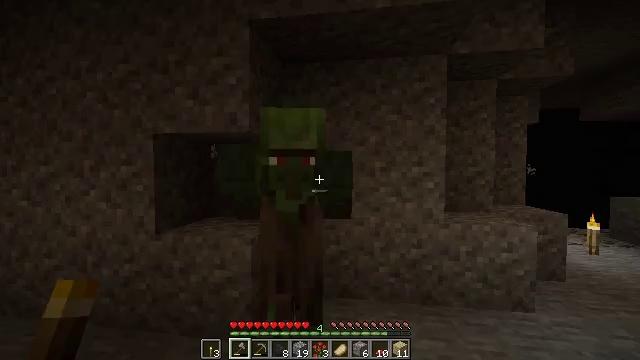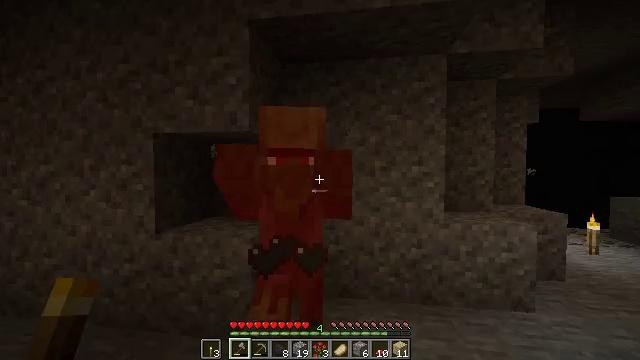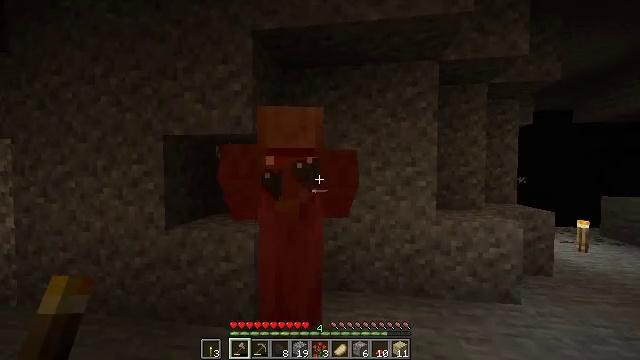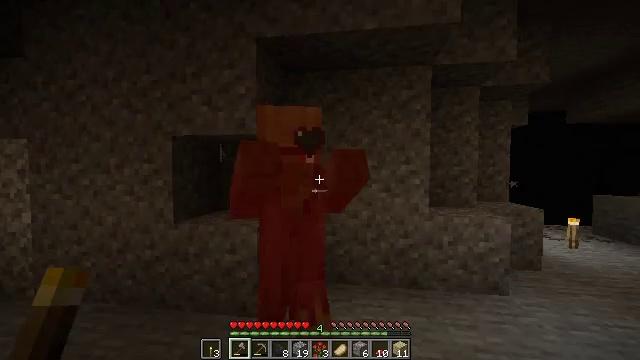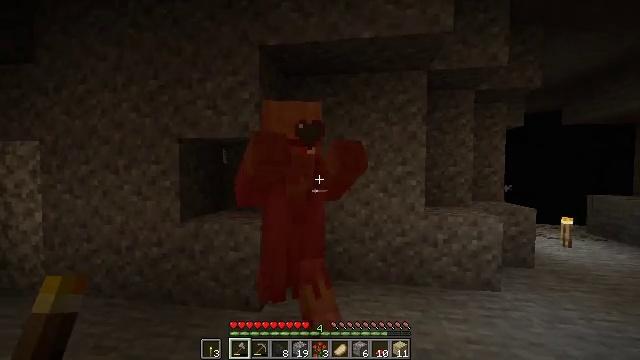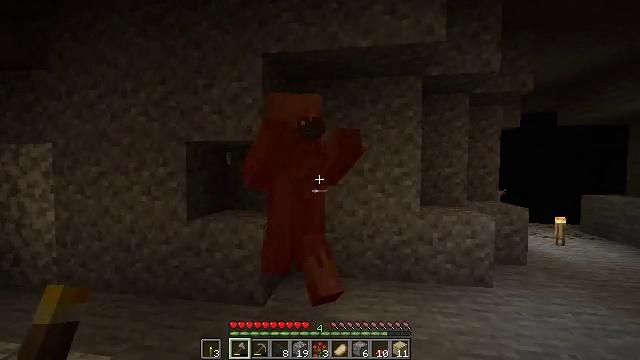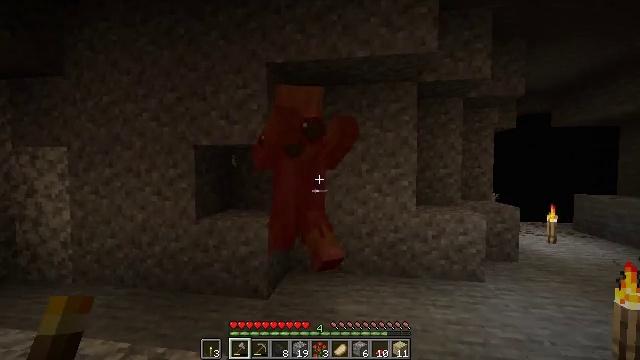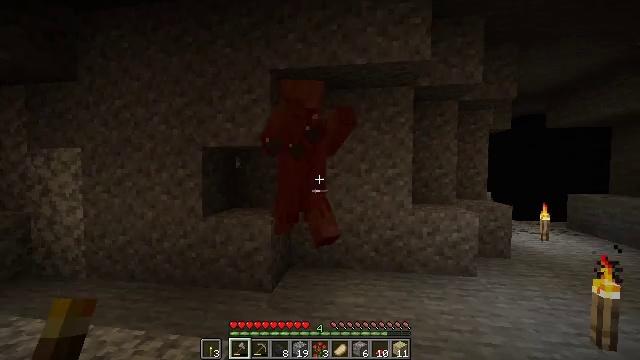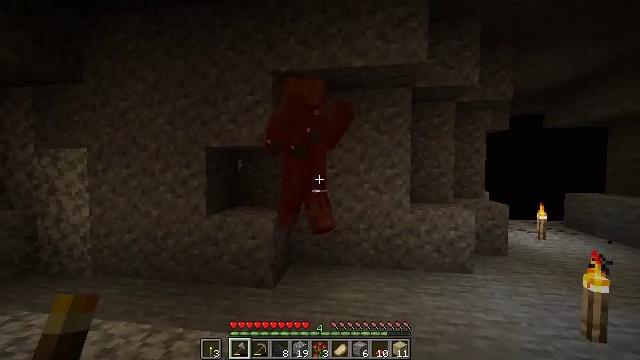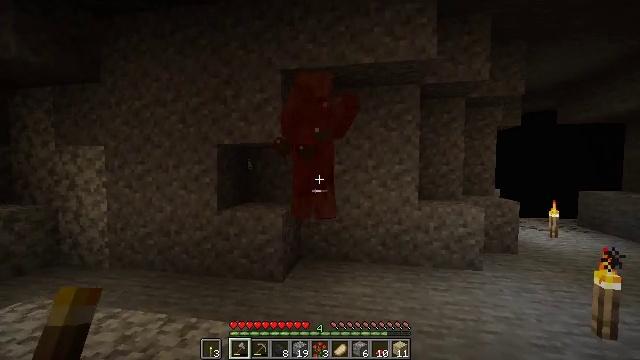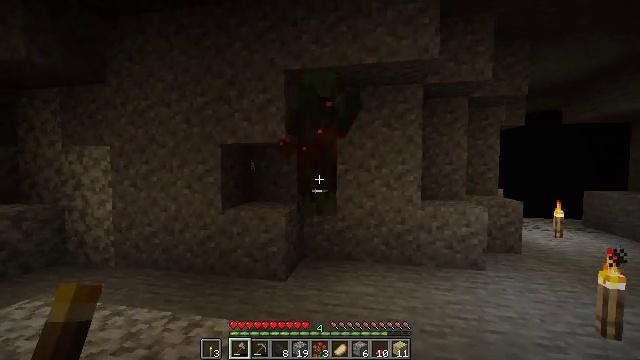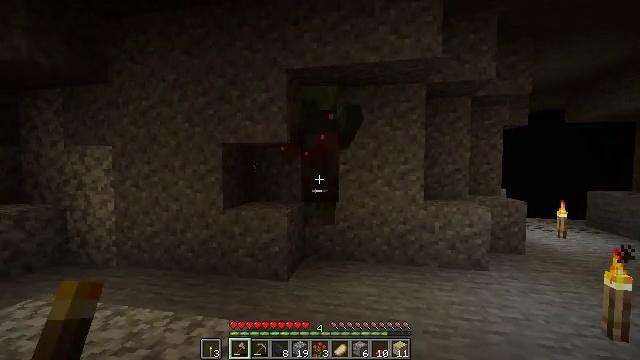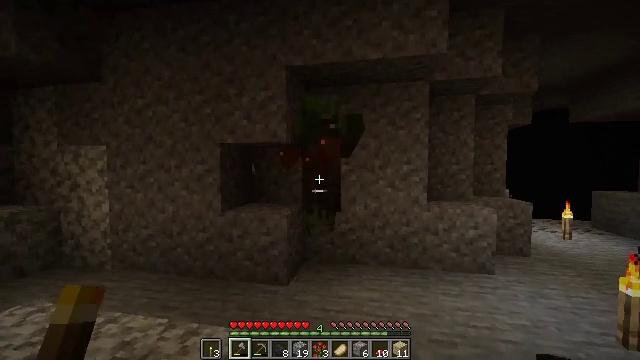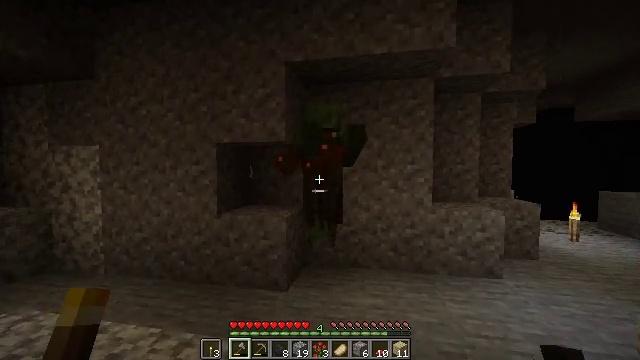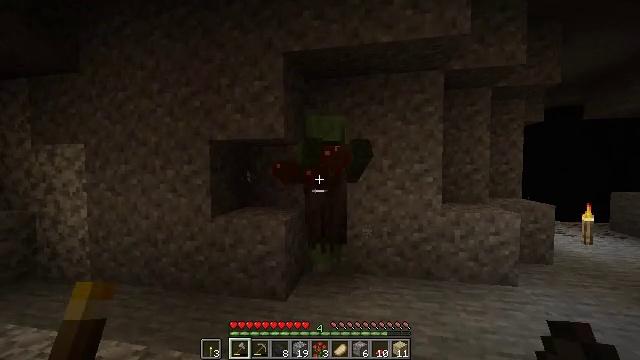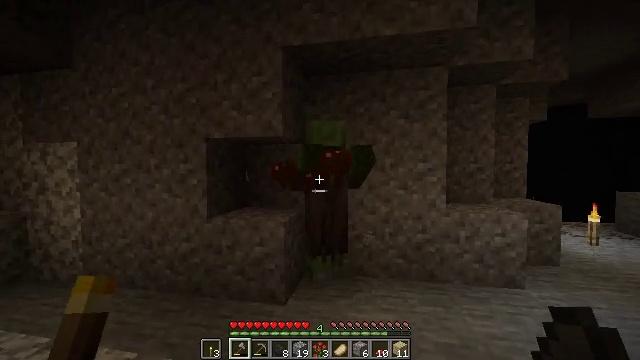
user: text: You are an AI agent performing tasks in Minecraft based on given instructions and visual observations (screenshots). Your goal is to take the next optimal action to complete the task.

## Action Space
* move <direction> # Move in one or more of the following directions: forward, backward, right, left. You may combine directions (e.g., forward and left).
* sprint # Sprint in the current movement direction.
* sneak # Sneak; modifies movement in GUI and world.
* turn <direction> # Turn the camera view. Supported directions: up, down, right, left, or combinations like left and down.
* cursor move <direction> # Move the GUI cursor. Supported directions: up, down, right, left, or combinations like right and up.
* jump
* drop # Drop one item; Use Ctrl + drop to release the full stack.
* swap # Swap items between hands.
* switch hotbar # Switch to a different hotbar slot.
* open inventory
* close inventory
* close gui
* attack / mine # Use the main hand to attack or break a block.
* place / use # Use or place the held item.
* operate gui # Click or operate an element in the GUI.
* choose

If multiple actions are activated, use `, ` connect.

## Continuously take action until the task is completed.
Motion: motion action
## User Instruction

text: Kill undead mobs.
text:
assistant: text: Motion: move back
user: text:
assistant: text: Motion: move back
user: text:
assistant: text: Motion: move back
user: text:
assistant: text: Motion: move back
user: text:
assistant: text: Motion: move back
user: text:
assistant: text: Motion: move back
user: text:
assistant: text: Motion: no_op
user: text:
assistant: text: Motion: no_op
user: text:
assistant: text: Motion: turn left
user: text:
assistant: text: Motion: no_op
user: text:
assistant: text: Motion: move forward
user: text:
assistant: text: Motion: move forward
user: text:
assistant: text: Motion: move forward
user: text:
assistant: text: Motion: move forward
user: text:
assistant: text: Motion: move forward
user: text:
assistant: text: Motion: move forward
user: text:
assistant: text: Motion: move forward
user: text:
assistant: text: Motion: move forward, turn right, attack / mine
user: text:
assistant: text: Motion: move back, attack / mine
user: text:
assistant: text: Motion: move back, attack / mine
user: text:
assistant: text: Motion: move back, attack / mine
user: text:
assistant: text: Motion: move back, attack / mine
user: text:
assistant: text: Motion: attack / mine